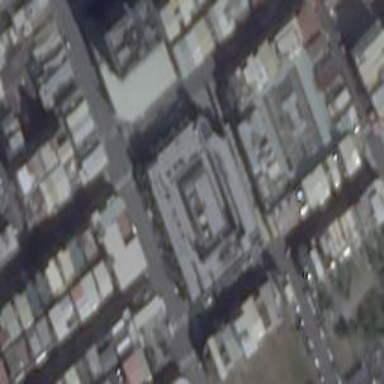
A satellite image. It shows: Building that is motel.